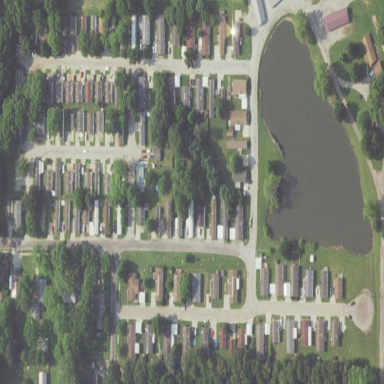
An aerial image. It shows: Residential area known as trailer park.